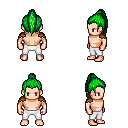
a pixel art fantasy rpg character, male body template, human, light skin, leather shoulder armor, white pants, green long topknot hairstyle, four views (front, back, left, right), 2x2 character sprite sheet, small pixel art, hard edges, no anti-aliasing